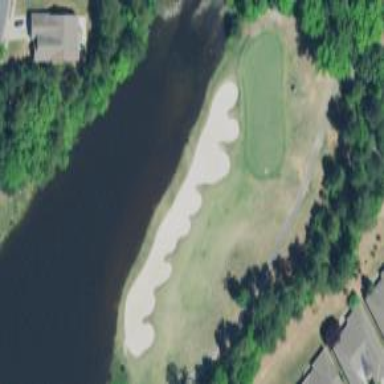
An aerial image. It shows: Sand bunker on golf course.